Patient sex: F
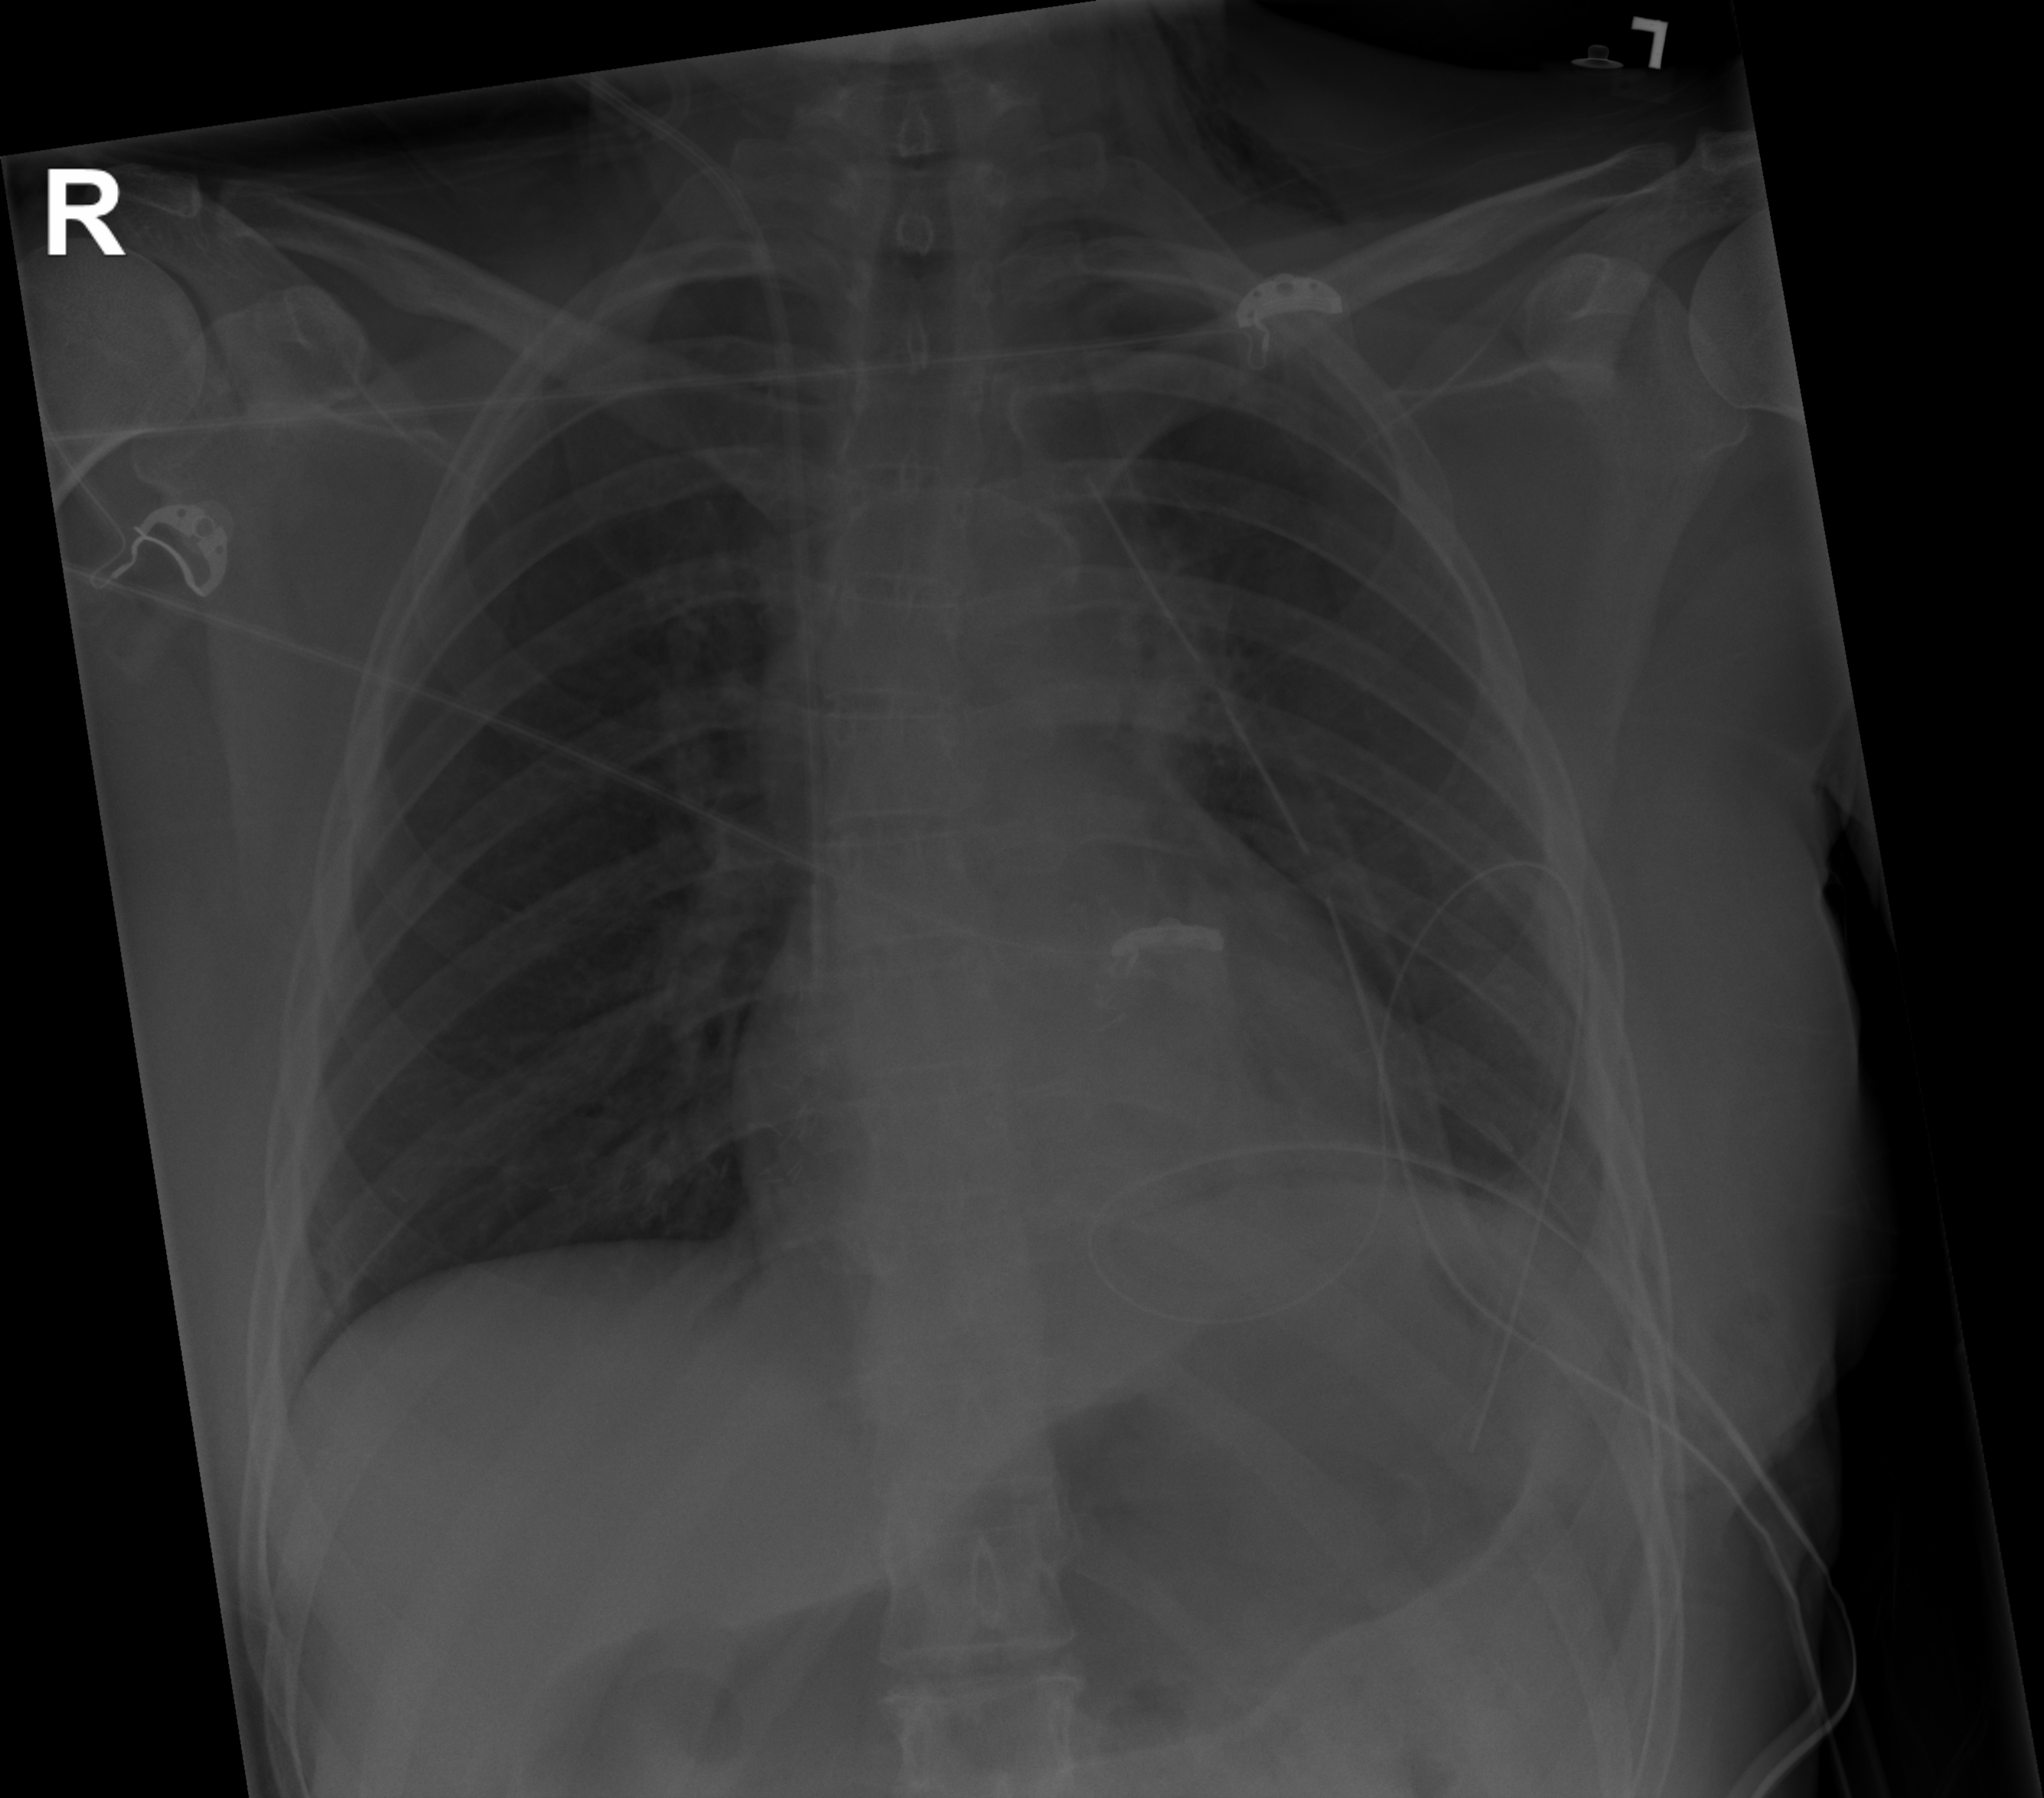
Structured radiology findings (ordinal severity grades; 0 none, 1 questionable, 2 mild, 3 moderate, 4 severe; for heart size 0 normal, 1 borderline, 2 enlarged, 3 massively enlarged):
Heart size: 1
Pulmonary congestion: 0
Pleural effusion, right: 0
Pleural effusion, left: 0
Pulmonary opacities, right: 0
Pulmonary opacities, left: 0
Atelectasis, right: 0
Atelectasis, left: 2